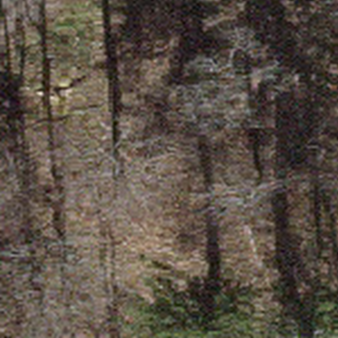
Label: other